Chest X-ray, PA view. Patient: 32 years old, sex M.
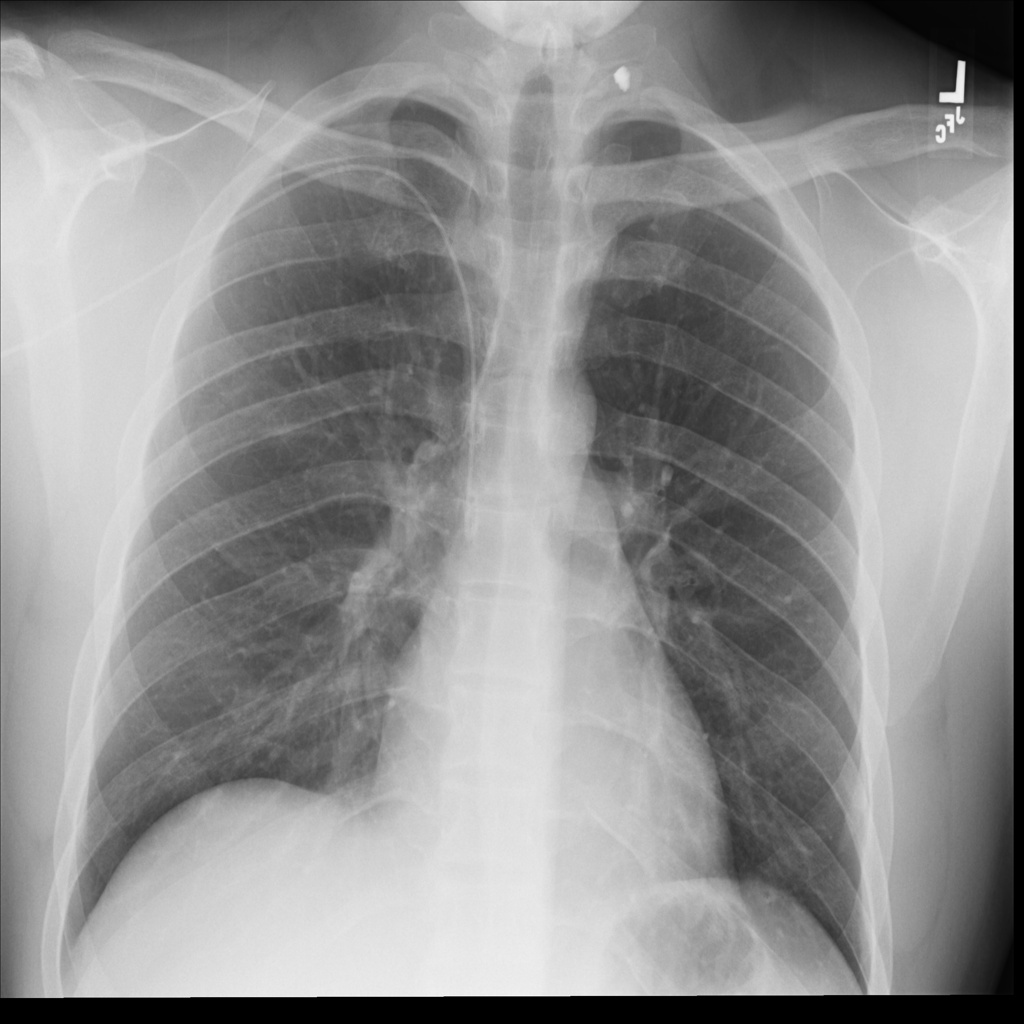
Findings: No Finding